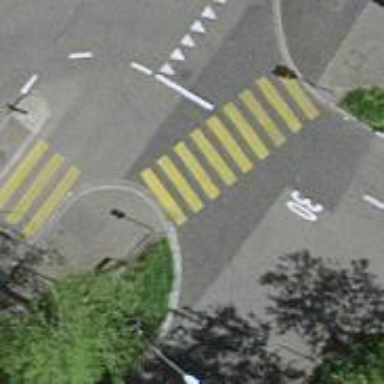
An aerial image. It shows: Kerb barrier.